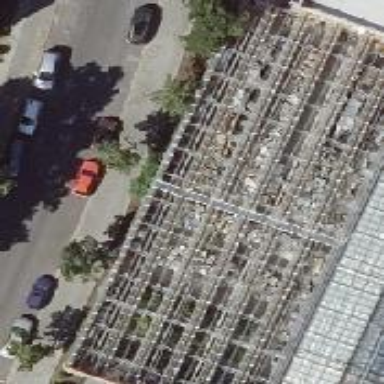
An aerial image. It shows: View of roof of building.